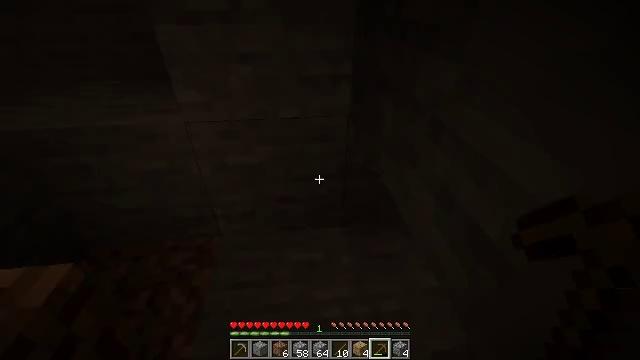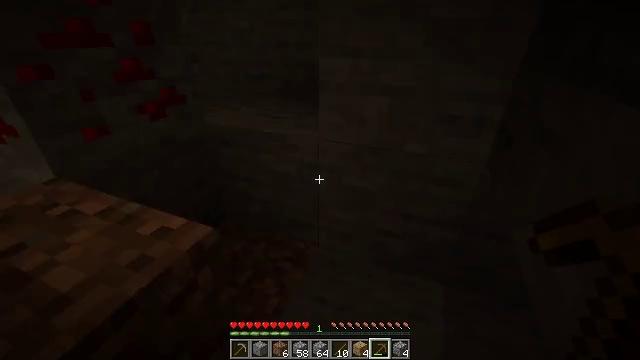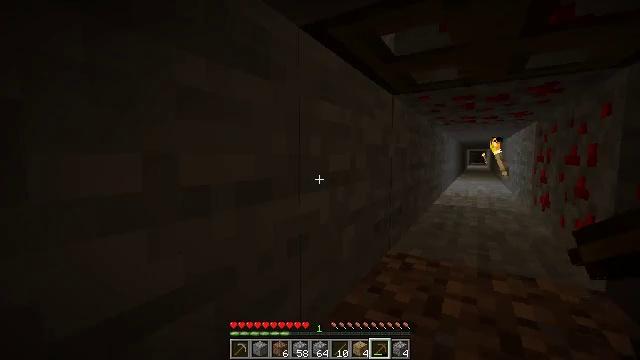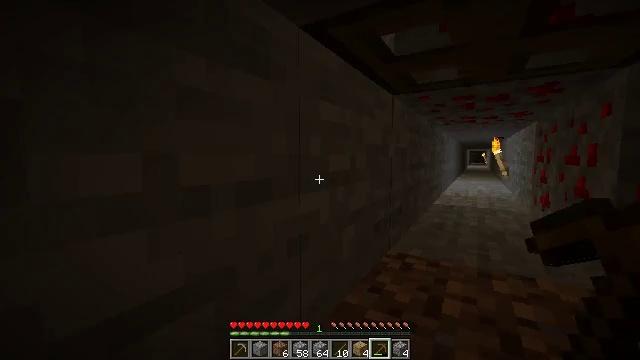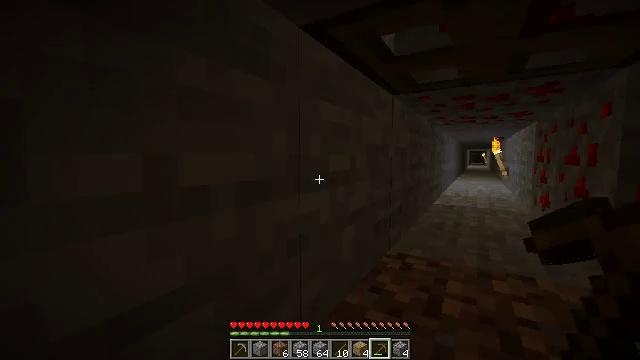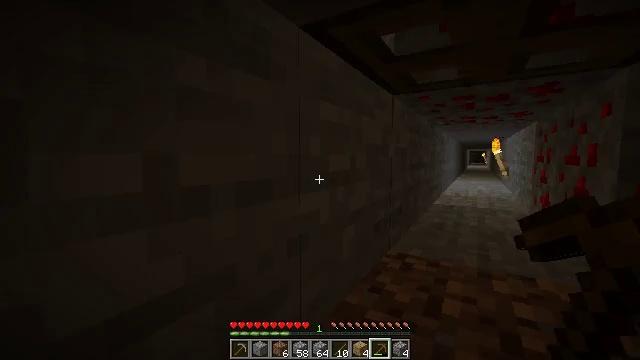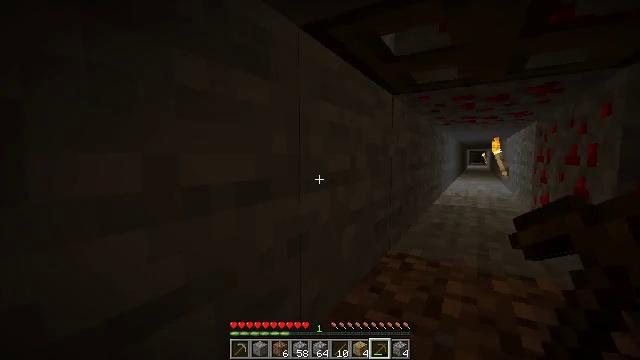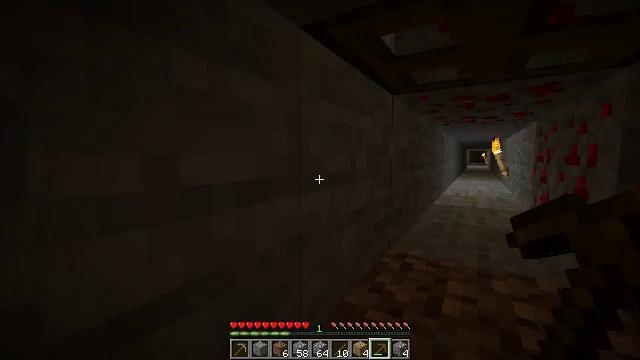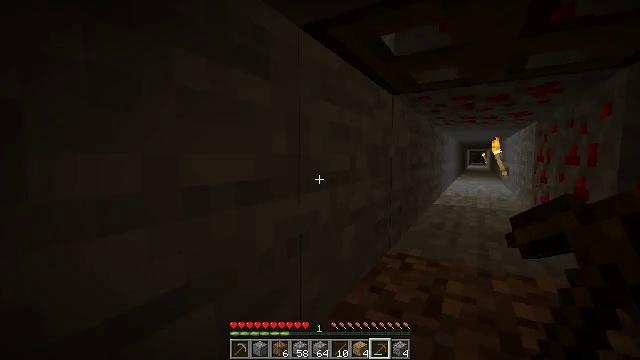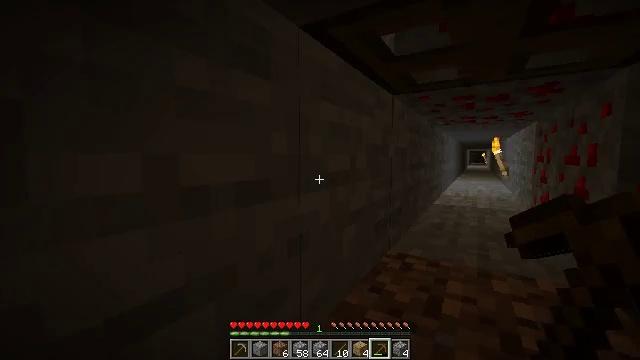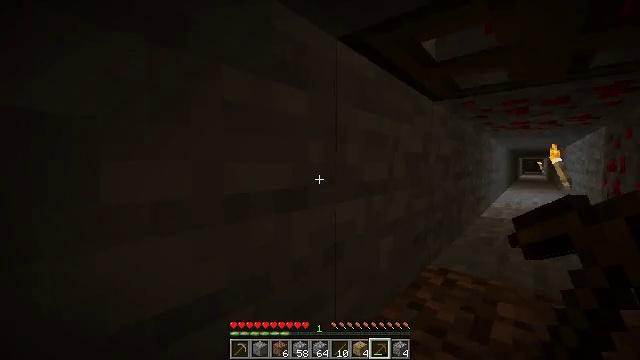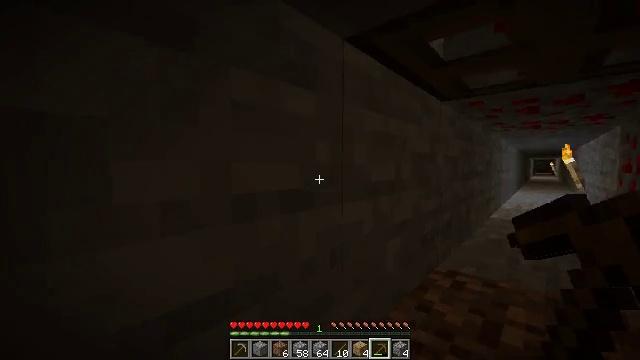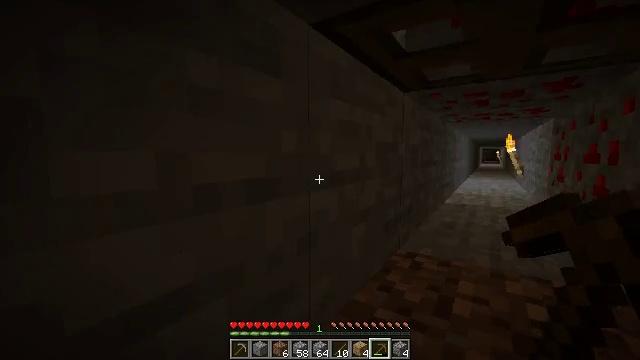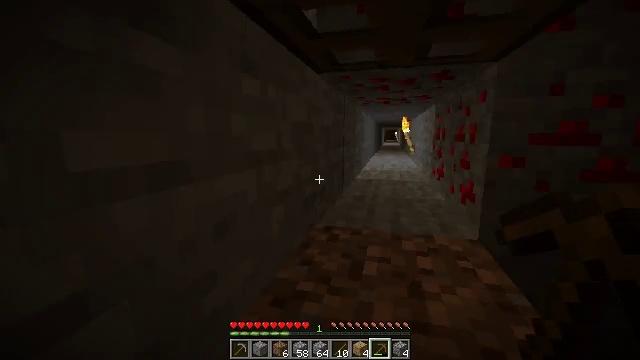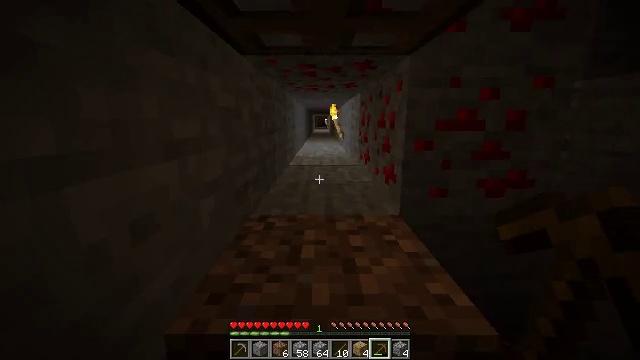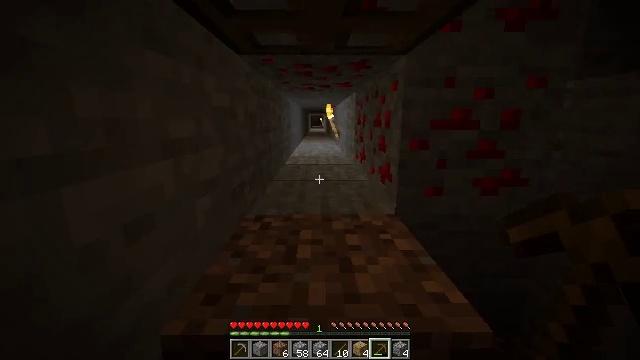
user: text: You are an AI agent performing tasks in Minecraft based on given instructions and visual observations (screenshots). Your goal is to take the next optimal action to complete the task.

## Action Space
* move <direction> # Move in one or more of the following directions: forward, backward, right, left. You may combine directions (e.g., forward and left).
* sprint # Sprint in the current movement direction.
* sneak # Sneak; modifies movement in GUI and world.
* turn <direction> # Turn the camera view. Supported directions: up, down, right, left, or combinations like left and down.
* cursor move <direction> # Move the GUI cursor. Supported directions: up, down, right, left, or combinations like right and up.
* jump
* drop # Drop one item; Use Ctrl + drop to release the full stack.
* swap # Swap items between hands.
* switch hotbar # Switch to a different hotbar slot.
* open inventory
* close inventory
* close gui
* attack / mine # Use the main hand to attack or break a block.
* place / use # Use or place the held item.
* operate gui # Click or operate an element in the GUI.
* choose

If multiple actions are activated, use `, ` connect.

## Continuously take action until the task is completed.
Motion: motion action
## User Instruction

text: Break the wall torch for relocation.
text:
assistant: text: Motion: no_op
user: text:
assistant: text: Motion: turn left and up
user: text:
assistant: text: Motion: no_op
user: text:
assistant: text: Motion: no_op
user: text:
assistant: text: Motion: no_op
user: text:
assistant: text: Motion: no_op
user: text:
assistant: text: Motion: no_op
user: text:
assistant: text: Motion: no_op
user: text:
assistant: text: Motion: no_op
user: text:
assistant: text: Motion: turn left and up
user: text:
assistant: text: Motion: turn left
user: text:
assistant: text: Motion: turn right and down
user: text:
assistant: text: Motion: turn right and down
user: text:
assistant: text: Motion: turn right and down
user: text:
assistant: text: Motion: no_op
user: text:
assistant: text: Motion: no_op
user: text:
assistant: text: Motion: no_op
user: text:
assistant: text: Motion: turn left
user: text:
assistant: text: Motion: turn left
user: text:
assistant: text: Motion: no_op
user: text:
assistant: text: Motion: turn up
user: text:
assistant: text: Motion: turn left and up
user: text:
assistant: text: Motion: no_op
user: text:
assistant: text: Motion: no_op
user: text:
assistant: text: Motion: no_op
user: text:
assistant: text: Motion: turn right
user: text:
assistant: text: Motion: no_op
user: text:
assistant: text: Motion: no_op
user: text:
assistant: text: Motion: move forward
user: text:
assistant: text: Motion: move forward, turn up